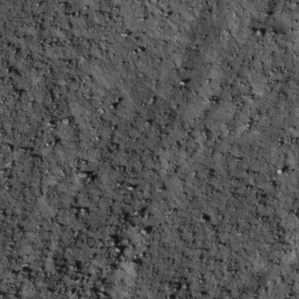
Label: non_frost